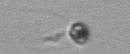
Label: flagellate